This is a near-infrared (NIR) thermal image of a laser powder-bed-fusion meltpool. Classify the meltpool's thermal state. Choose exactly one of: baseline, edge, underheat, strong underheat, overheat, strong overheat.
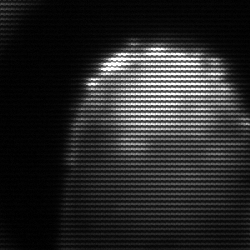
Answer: edge